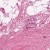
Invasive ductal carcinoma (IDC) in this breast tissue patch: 0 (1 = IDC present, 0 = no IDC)